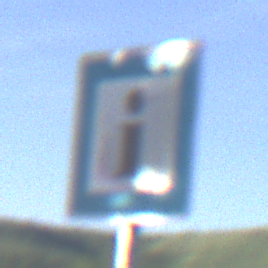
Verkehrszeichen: Informationsstelle
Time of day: MorningAfternoon
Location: Outdoor (RoadRail)
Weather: PartlyCloudy
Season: NotSpecified
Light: Natural